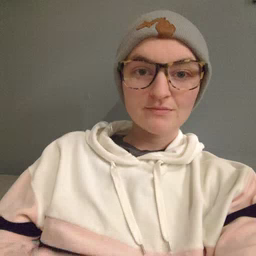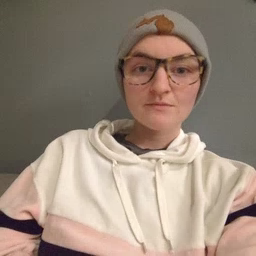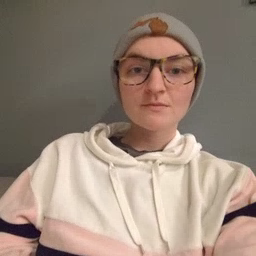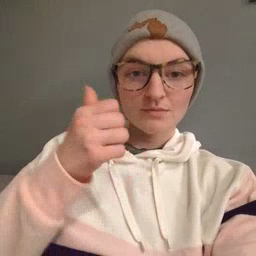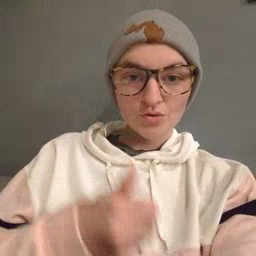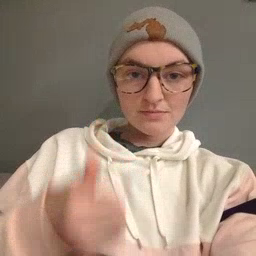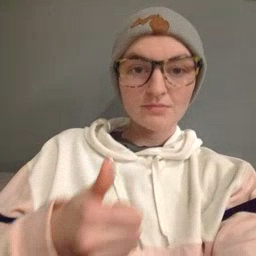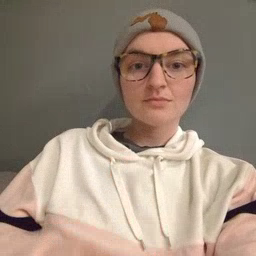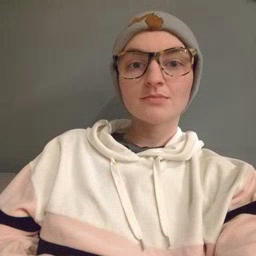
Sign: every